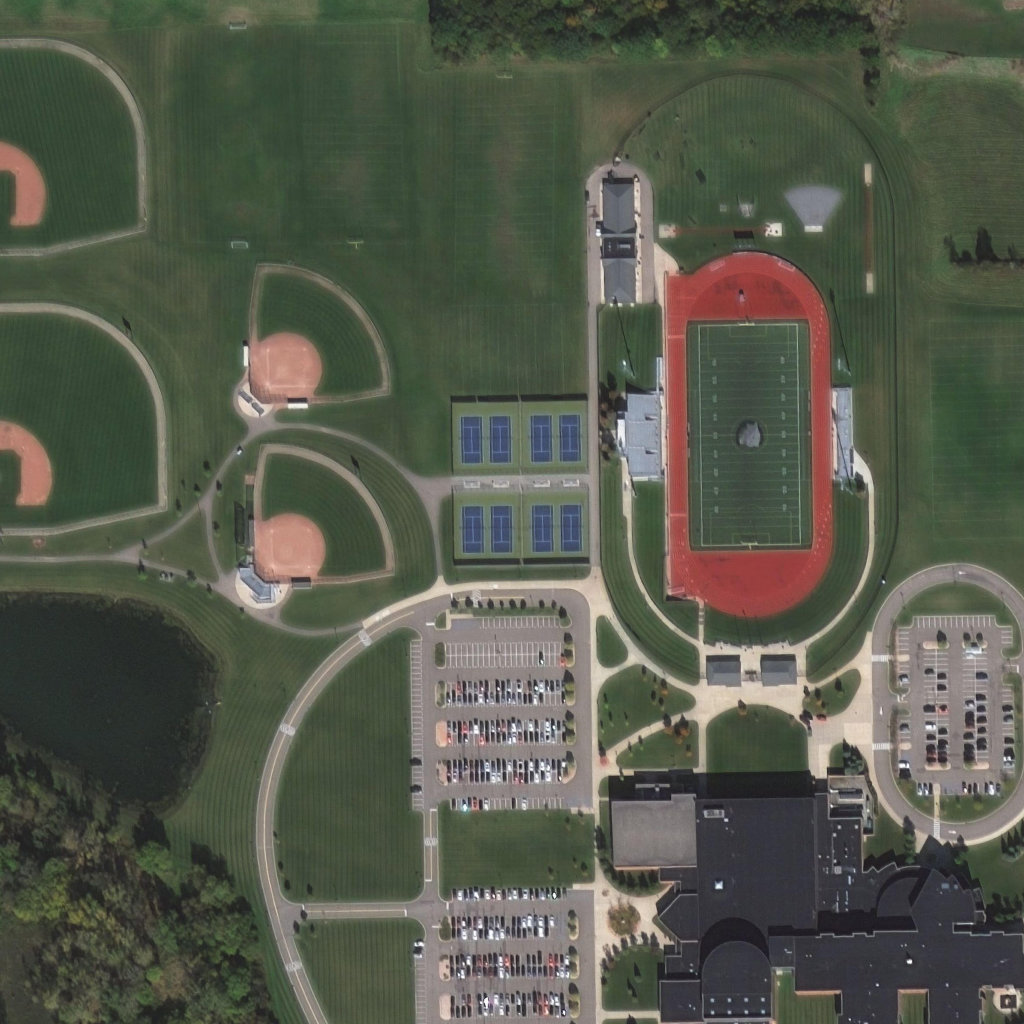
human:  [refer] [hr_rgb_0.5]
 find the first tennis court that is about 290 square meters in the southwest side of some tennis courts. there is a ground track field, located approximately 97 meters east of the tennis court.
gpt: <box>[[44, 49, 47, 54, 0]]</box>

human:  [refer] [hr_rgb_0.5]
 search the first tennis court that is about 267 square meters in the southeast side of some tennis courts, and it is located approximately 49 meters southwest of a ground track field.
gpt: <box>[[54, 49, 56, 53, 0]]</box>

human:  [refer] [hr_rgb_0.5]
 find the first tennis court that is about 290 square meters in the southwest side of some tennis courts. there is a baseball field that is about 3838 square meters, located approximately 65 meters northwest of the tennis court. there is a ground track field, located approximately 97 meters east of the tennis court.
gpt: <box>[[44, 49, 47, 54, 0]]</box>